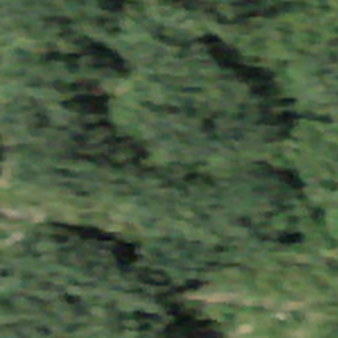
Label: other